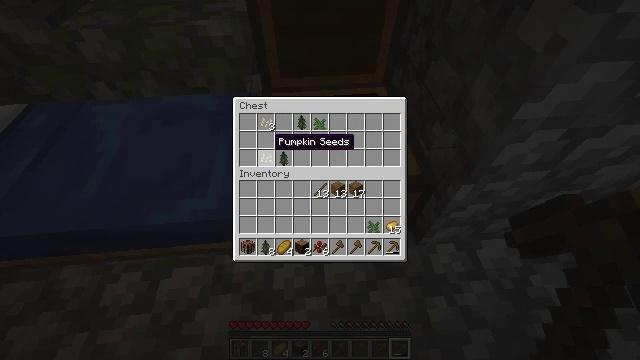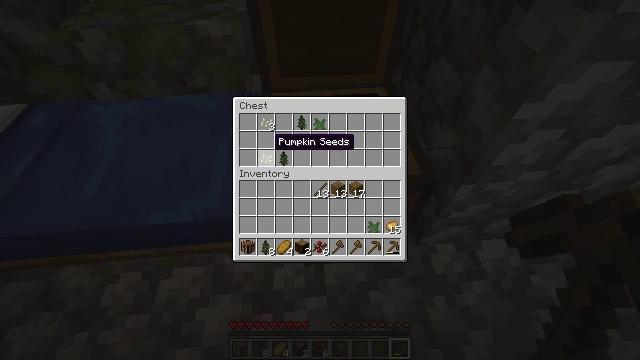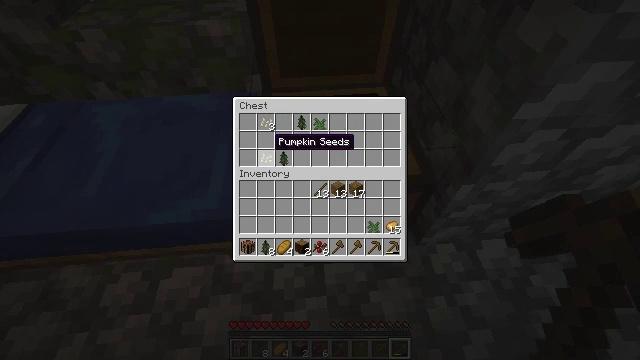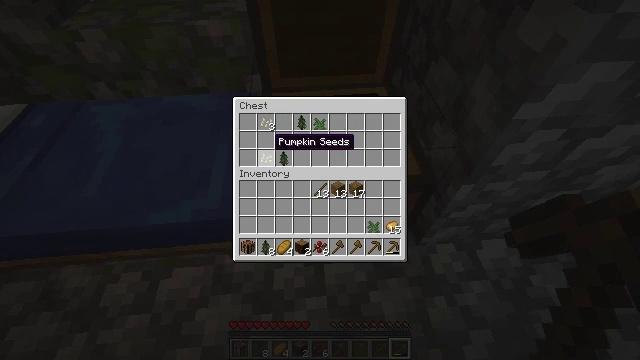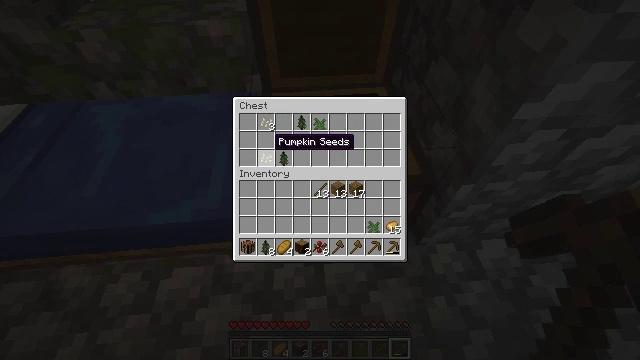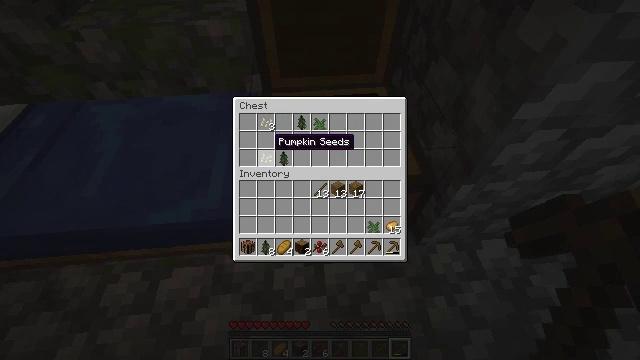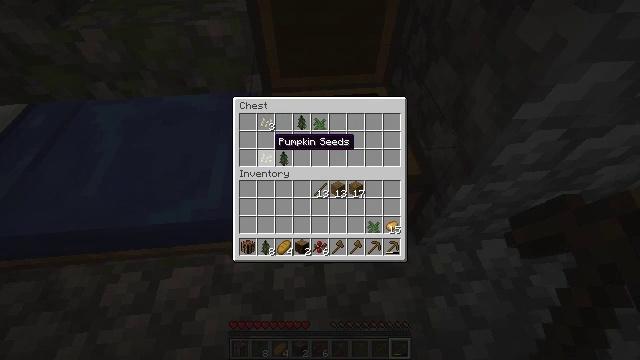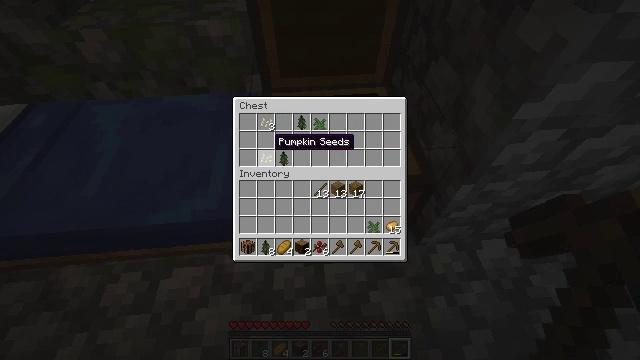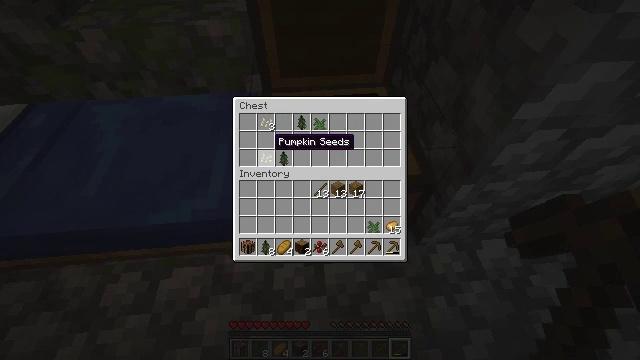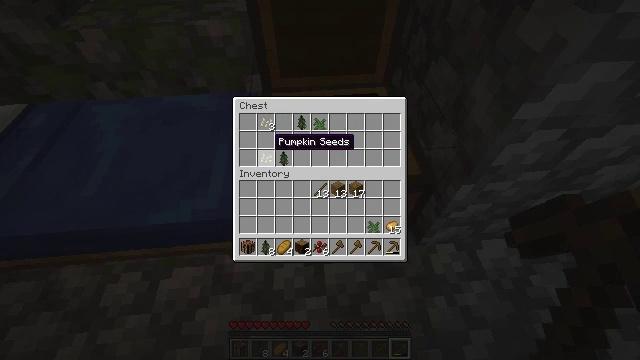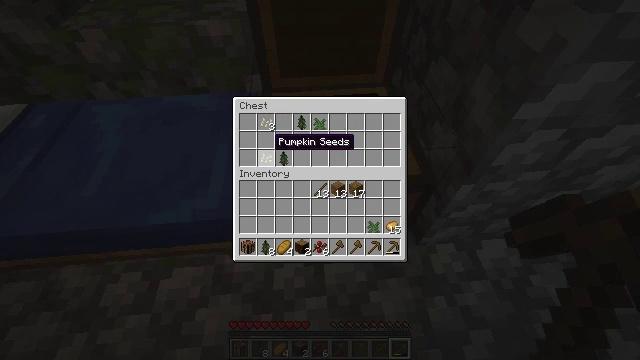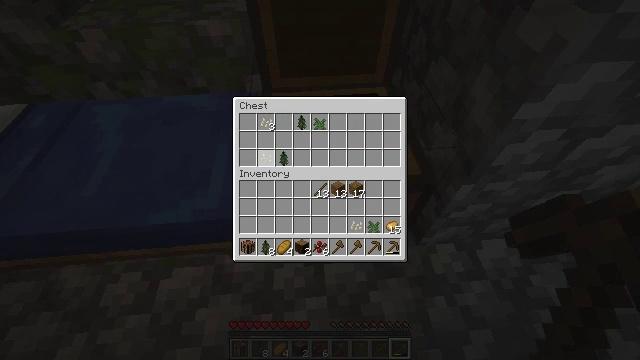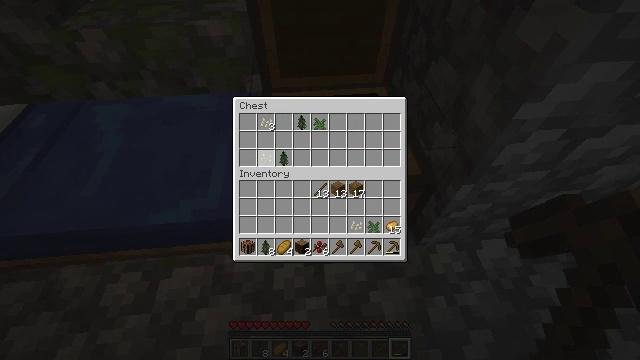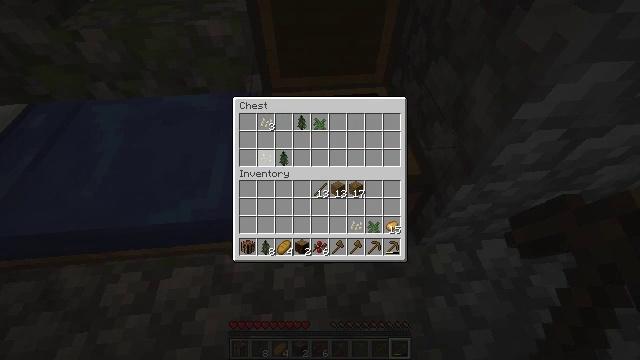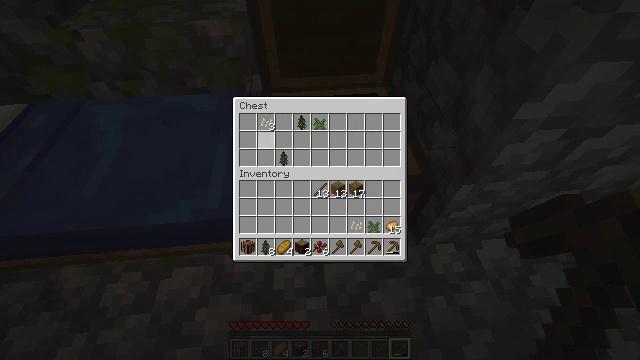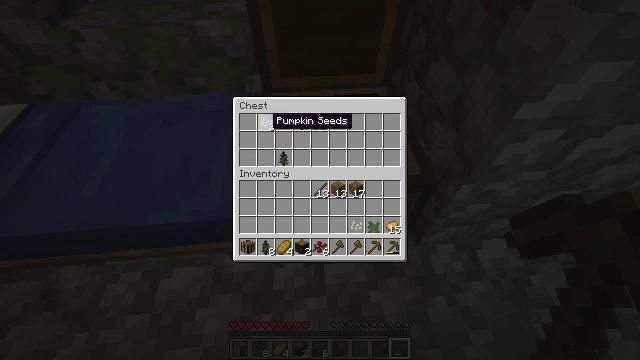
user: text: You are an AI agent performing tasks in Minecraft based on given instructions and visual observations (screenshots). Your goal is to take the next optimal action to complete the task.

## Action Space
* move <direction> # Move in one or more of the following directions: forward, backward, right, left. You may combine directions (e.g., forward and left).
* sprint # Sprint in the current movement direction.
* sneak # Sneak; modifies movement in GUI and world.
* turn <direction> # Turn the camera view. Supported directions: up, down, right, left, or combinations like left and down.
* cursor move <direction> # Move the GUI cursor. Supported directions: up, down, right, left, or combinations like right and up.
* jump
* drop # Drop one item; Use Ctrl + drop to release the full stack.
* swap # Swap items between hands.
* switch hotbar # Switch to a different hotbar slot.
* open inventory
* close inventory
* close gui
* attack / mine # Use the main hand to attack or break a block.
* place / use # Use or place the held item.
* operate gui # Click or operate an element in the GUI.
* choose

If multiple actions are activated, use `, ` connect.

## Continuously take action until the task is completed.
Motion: motion action
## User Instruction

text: Break the spruce leaves to clear the area.
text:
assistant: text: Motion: sneak
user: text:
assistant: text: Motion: sneak
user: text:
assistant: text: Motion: sneak
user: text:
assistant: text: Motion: sneak
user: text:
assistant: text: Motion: sneak
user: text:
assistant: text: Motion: sneak
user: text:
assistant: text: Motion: sneak
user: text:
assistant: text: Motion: sneak
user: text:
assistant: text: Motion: sneak
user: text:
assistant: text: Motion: sneak
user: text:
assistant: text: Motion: sneak, operate gui
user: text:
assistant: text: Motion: sneak, operate gui
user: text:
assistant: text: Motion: sneak, operate gui
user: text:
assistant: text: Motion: sneak
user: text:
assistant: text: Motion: sneak, cursor move up
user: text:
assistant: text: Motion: sneak, cursor move up
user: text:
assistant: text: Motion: sneak
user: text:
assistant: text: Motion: sneak
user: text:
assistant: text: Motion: sneak, operate gui
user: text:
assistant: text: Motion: sneak, operate gui
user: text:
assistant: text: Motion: sneak, operate gui
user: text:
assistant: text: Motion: sneak
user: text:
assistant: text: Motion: sneak
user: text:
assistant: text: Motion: sneak
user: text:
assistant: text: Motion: sneak
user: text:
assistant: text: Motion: sneak, cursor move right
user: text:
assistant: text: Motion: sneak, cursor move right
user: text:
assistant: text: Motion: sneak
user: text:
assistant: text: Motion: sneak
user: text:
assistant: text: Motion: sneak